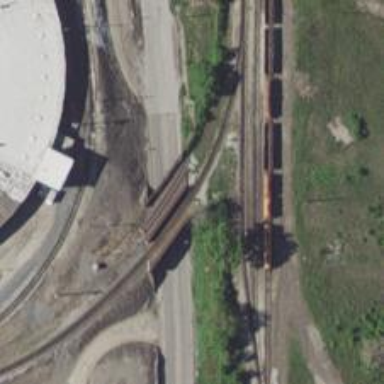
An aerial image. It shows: Railway bridge over spur service line.